Field crop: maize
Growth stage: 2
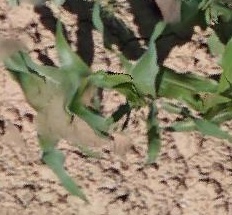
Species: maize